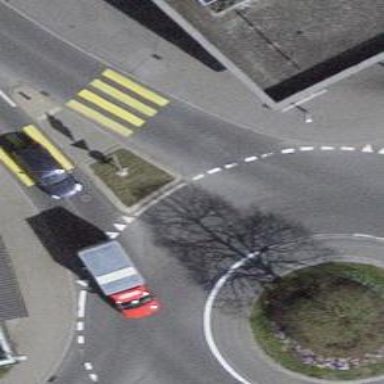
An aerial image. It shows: Road with "give way" sign.